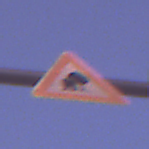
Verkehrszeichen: UnzureichendesLichtraumprofil
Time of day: Dawn
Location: Outdoor (Nature)
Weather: PartlyCloudy
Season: NotSpecified
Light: Natural